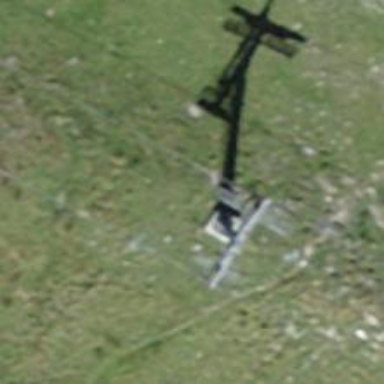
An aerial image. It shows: Pylon for aerialway.